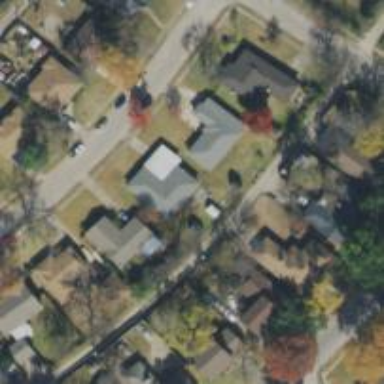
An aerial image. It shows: Alleyway designated as service road.